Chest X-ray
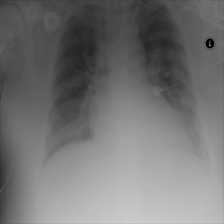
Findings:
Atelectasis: negative
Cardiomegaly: negative
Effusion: negative
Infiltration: negative
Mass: negative
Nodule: negative
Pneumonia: negative
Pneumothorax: negative
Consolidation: negative
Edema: negative
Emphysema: negative
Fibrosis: negative
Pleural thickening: negative
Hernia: negative